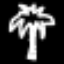
Label: palm tree